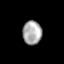
Tissue: skin
Cell type: Epithelial cells
Senescence score: 0.2436
Nuclear area (px): 448
Mean DAPI intensity: 167.949